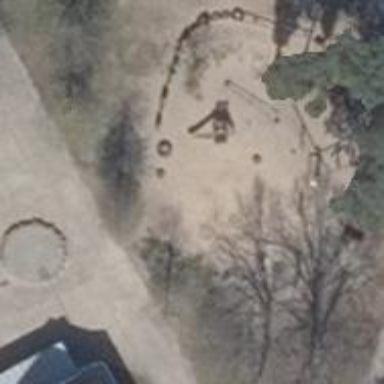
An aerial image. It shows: Playground area for leisure activities on the land.